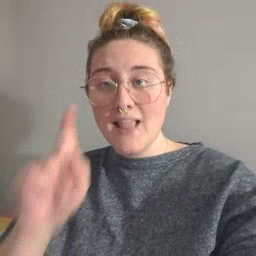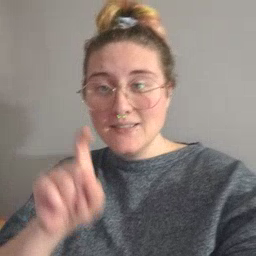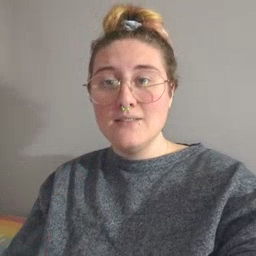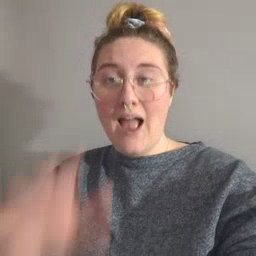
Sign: closet